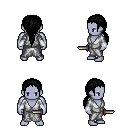
a pixel art fantasy rpg character, male body template, dark elf, purple skin, white robe, metal pants, black ponytail hairstyle, white cloth bracers, dagger, four views (front, back, left, right), 2x2 character sprite sheet, small pixel art, hard edges, no anti-aliasing